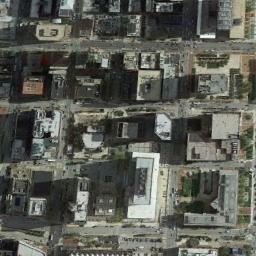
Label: commercial_area